Interaction volume radius: 10 \u00c5
Interaction volume height: 20 \u00c5
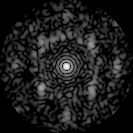
Disorder parameter: 0.6468